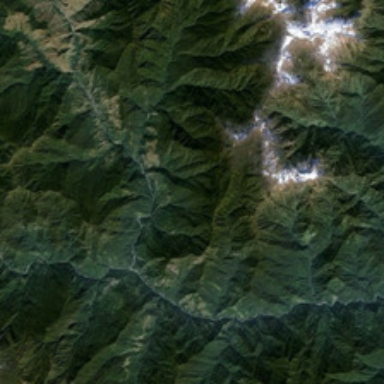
The green hills are next to each other in an unbroken line .